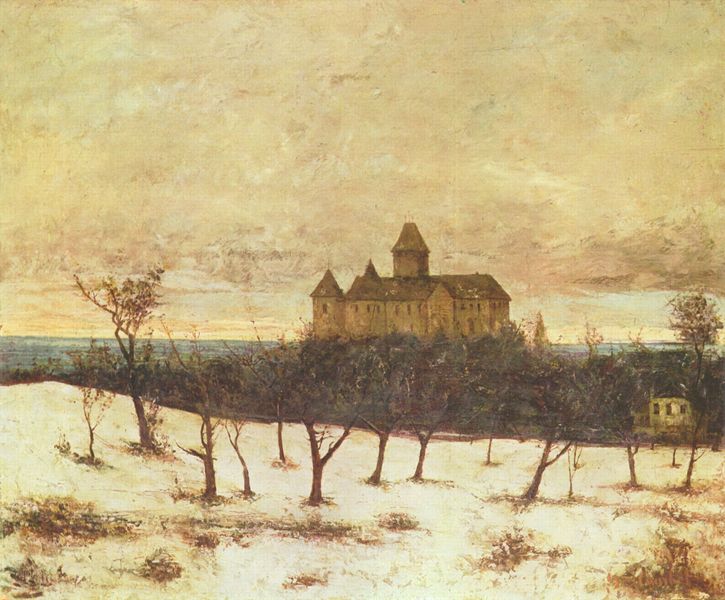
Titel: Der Neuenburger See
Künstler: Gustave Courbet
Standort: Budapest
Institution: Szépmüvészeti Múzeum
Schlagwörter: baum, berg, blau, blätter, dunkel, gemälde, himmel, meer, wasser, weiß, wolken, bäume, gelb, grün, komposition, landschaft, ocker, see, äste, abend, braun, fenster, grau, hell, hintergrund, licht, vordergrund, dach, eis, gebäude, gras, haus, schloss, schnee, wiese, beige, malerei, öl, ast, dämmerung, ebene, feld, ferne, horizont, hügel, kalt, natur, weite, zweige, büsche, gewässer, kirche, land, rosa, tal, wald, turm, garten, bewölkt, ansicht, fassade, italien, feldweg, dorf, dächer, mauer, tag, kahl, winter, idylle, stämme, deutsch, abendrot, menschenleer, geheimnisvoll, ruine, burg, kloster, türme, bedeckt, kälte, trostlos, festung, mauerwerk, leinwand, veste, anwesen, gutshof, mauern, geäst, morgenrot, obstbäume, plantage, winterlandschaft, lanschaftsmalerei, obstgarten, mittelgrund, ansitz, morgens, trist, obstwiese, horizonte, im